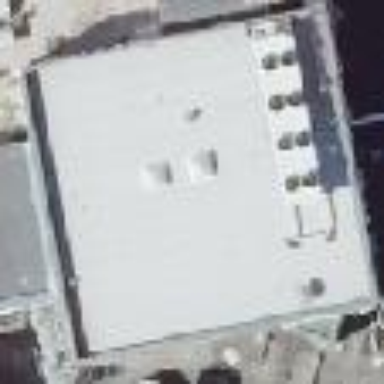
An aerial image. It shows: Part of building.